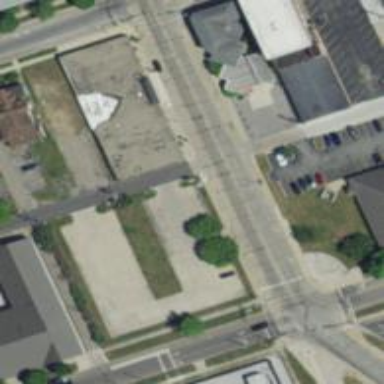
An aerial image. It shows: Alleyway designated as service road.